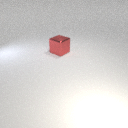
large red metal cube